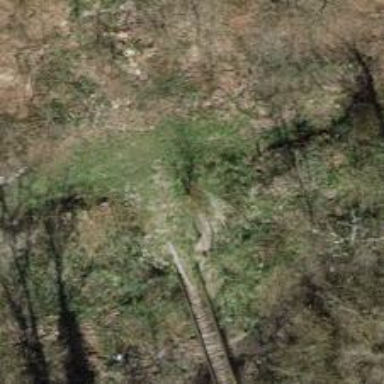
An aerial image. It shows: Bench.